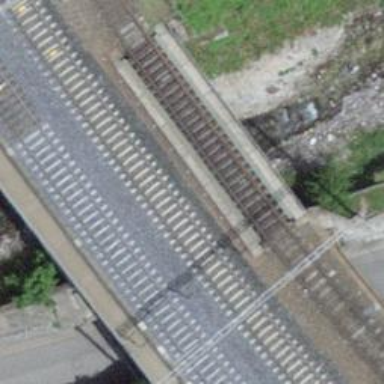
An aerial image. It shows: Railway bridge with electrified tracks and single contact line.